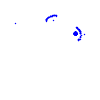
Particle: electron